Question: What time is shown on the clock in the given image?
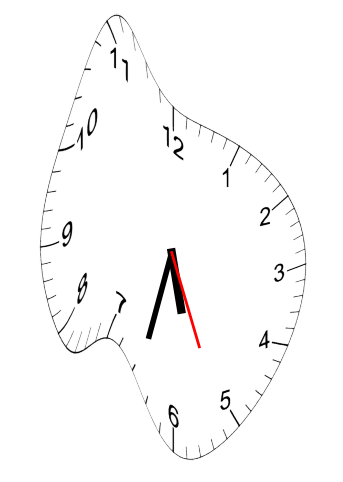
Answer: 05:32:26